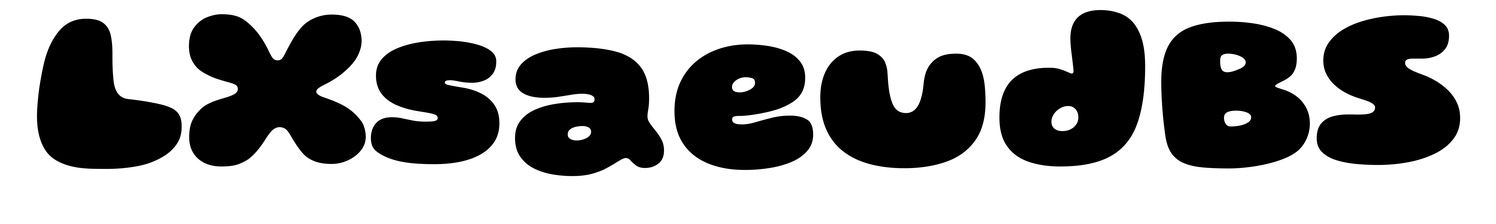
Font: Gluten_Black